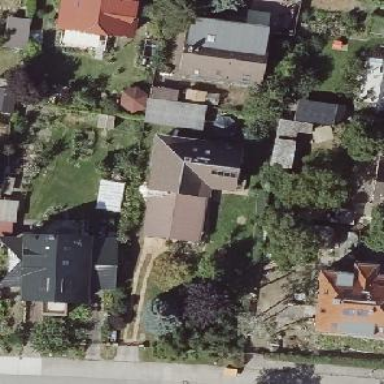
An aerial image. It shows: Detached building with gabled roof.